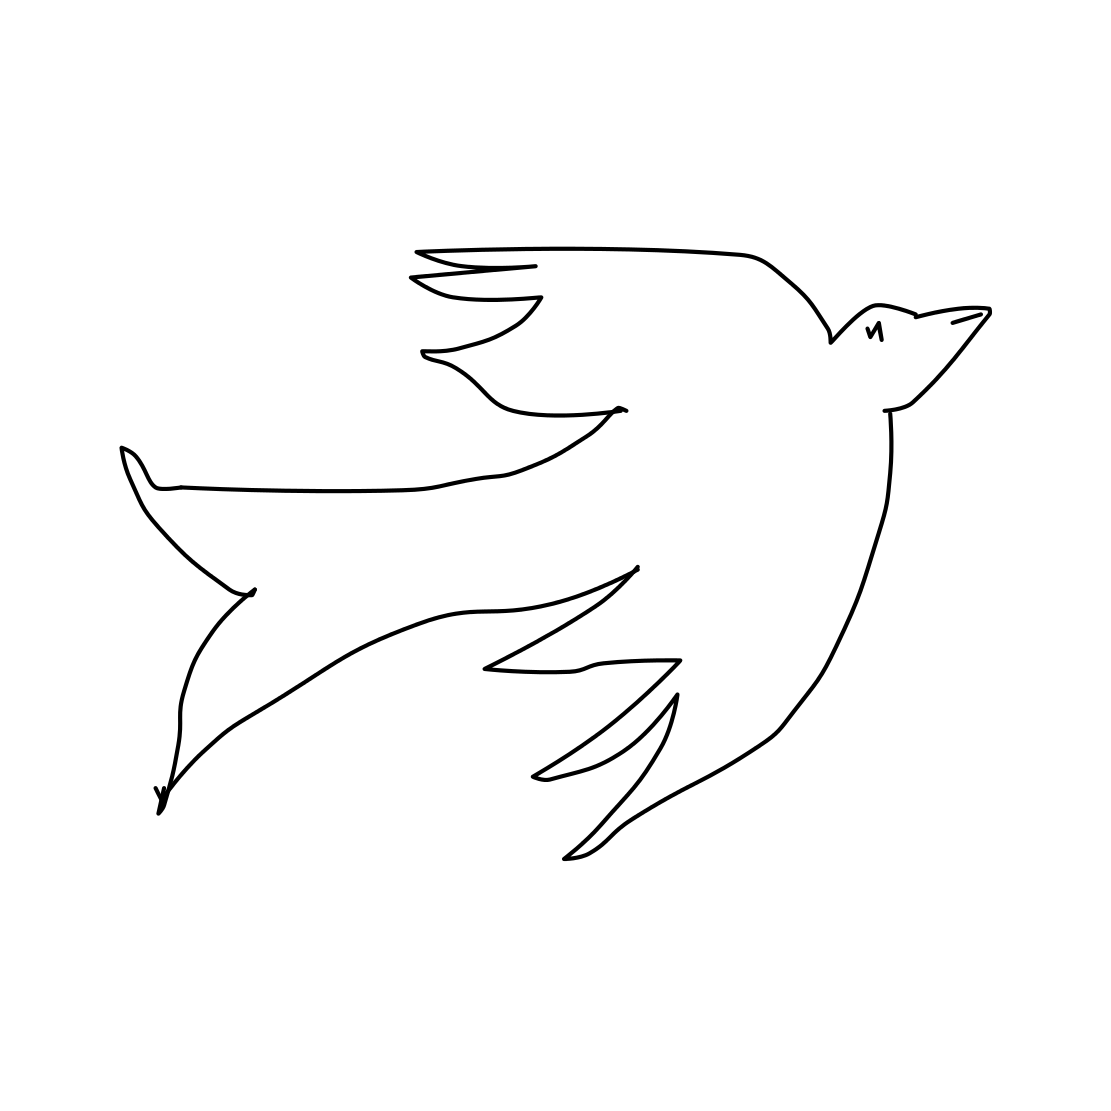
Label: flying bird